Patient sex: F
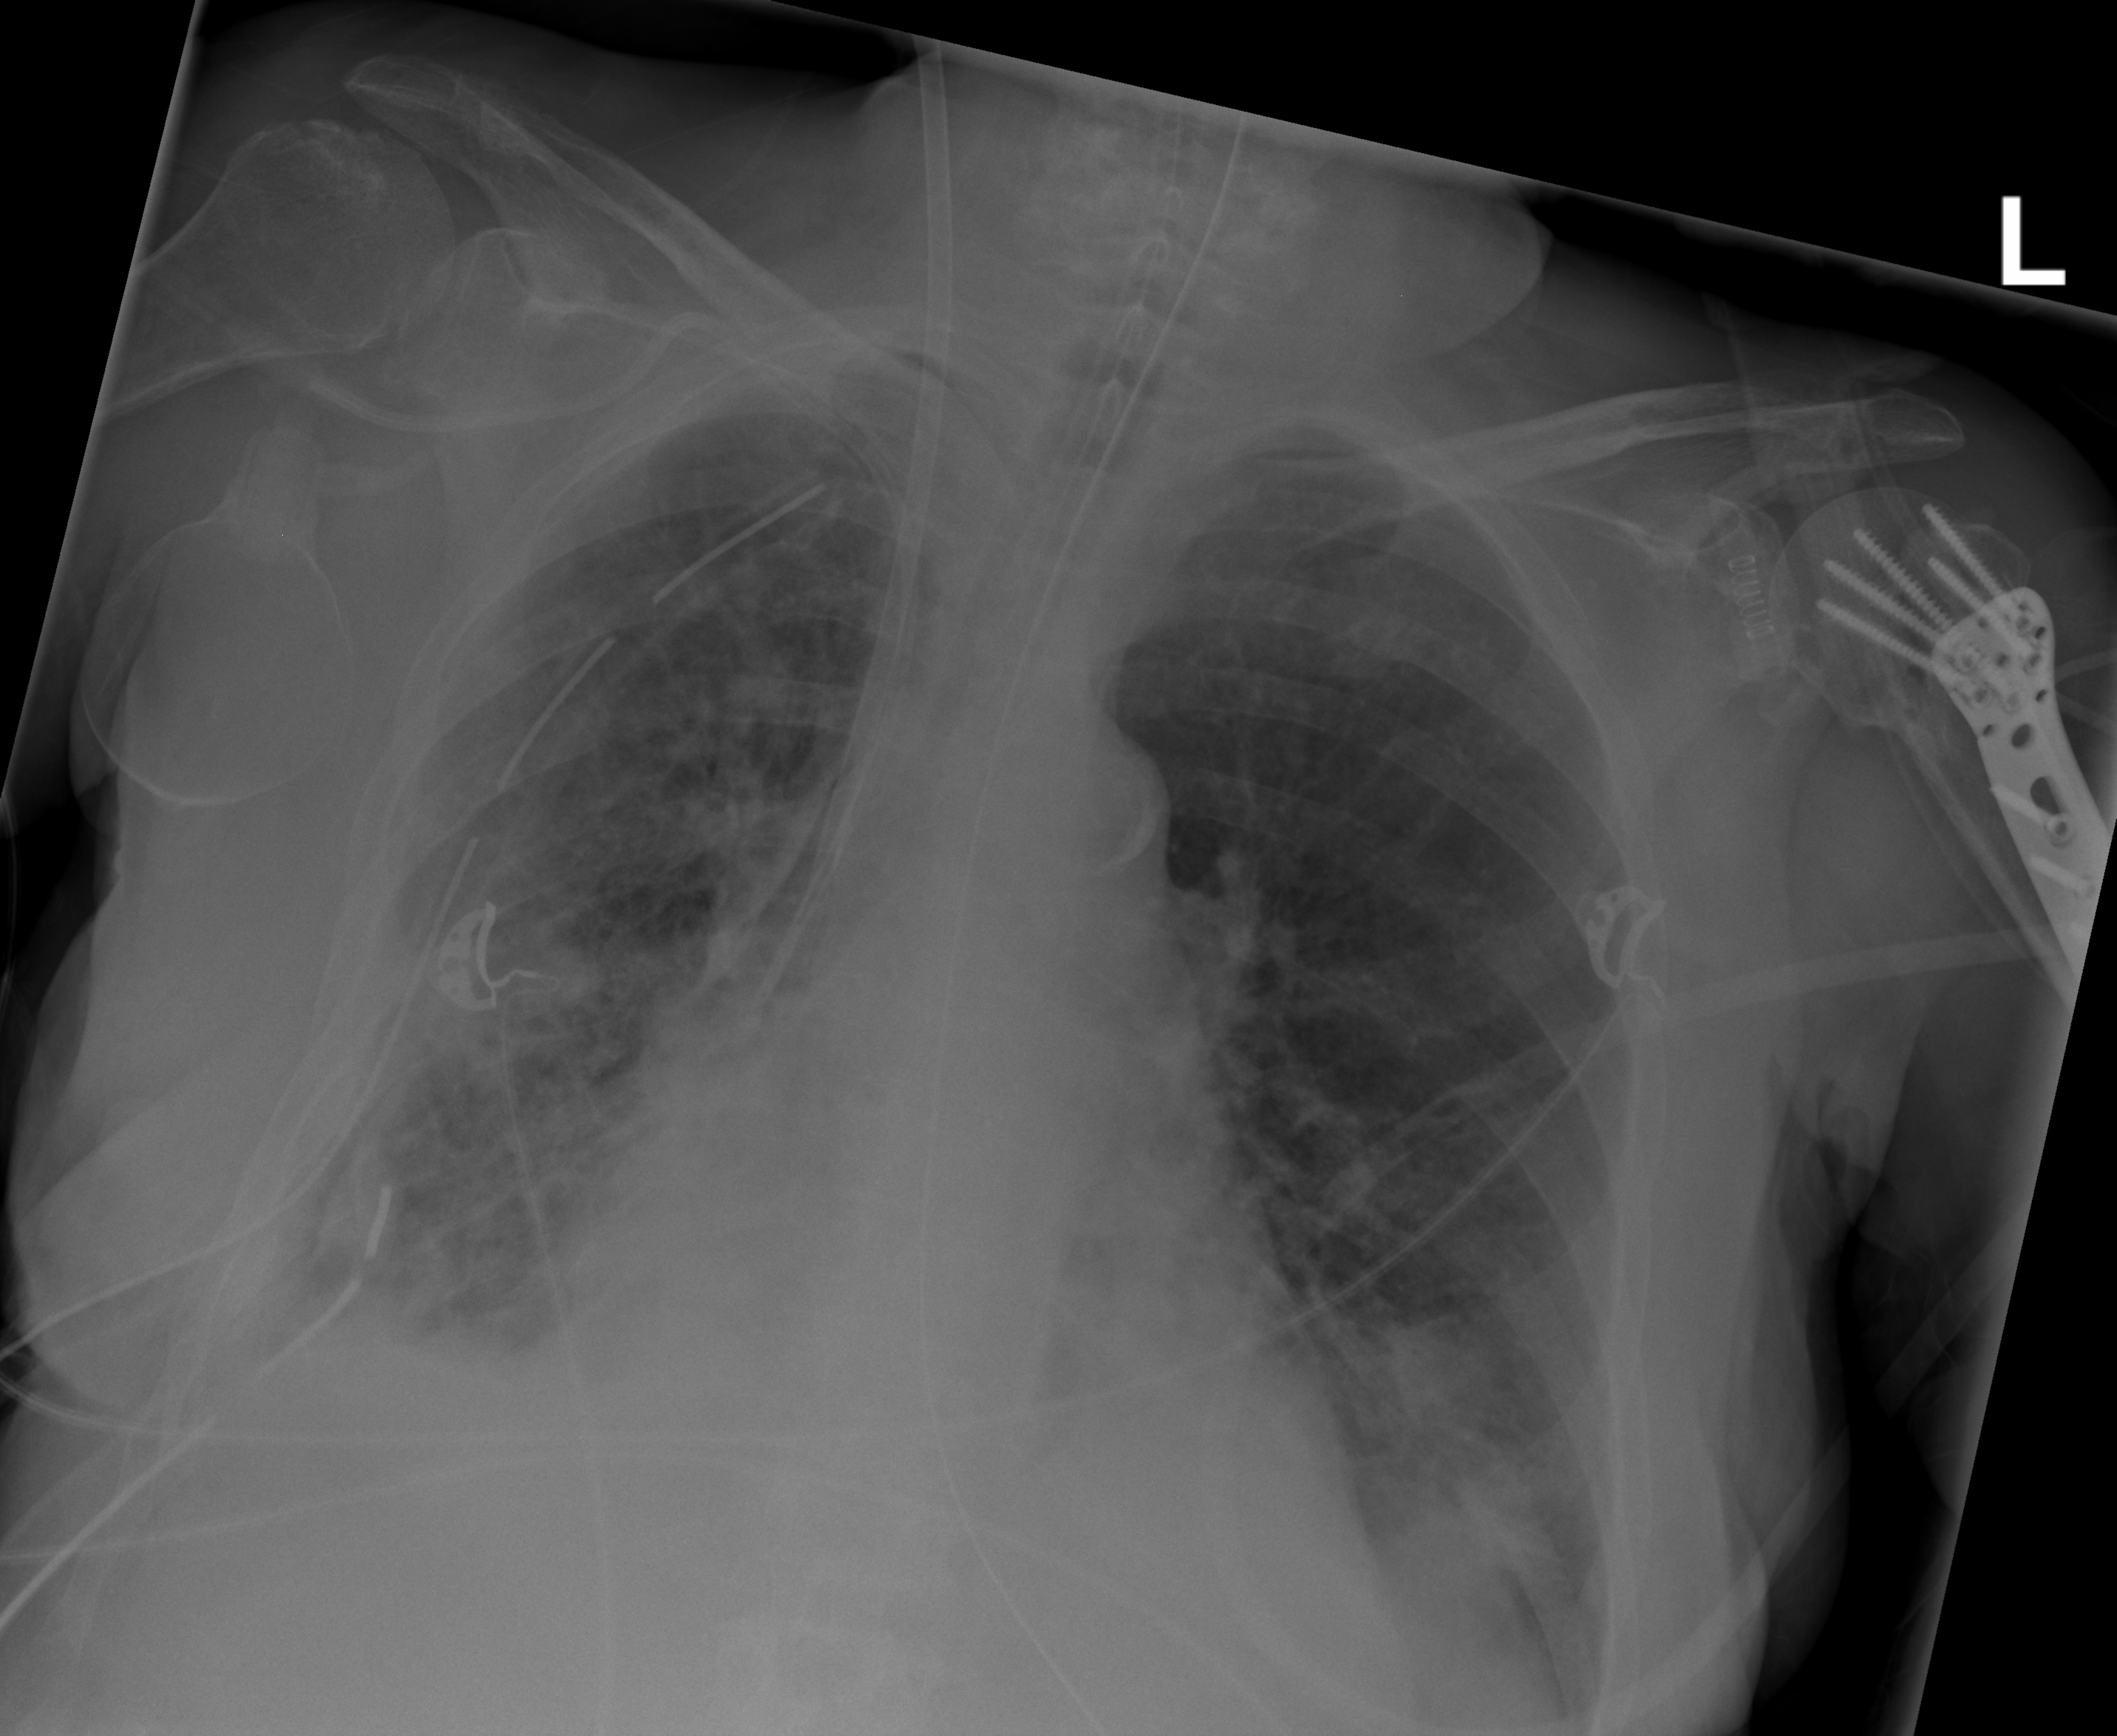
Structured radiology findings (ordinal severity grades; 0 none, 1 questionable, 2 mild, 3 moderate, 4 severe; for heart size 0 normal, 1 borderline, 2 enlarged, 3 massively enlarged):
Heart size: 1
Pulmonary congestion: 2
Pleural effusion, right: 3
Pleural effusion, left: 2
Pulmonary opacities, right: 3
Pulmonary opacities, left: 2
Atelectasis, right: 3
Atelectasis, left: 2